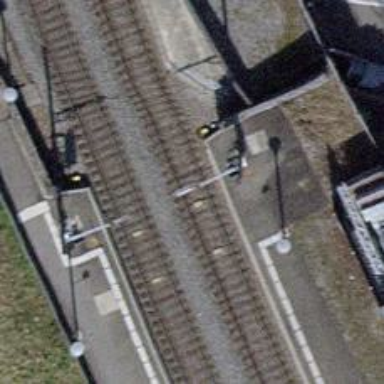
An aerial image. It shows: Railway signal.